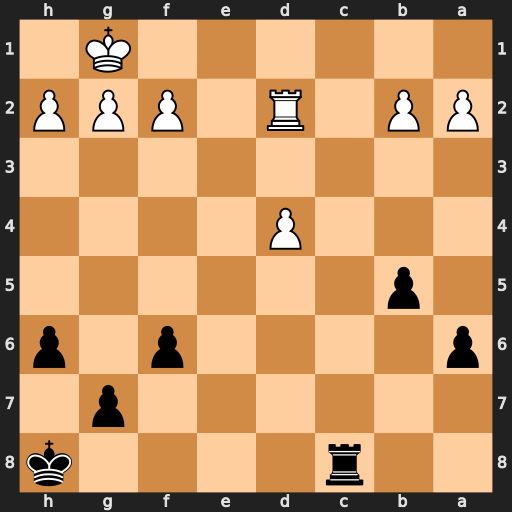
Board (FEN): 2r4k/6p1/p4p1p/1p6/3P4/8/PP1R1PPP/6K1
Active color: b
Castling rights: -
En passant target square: -
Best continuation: Rc1+ Rd1 Rxd1#